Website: home-depot
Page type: delivery-shipping
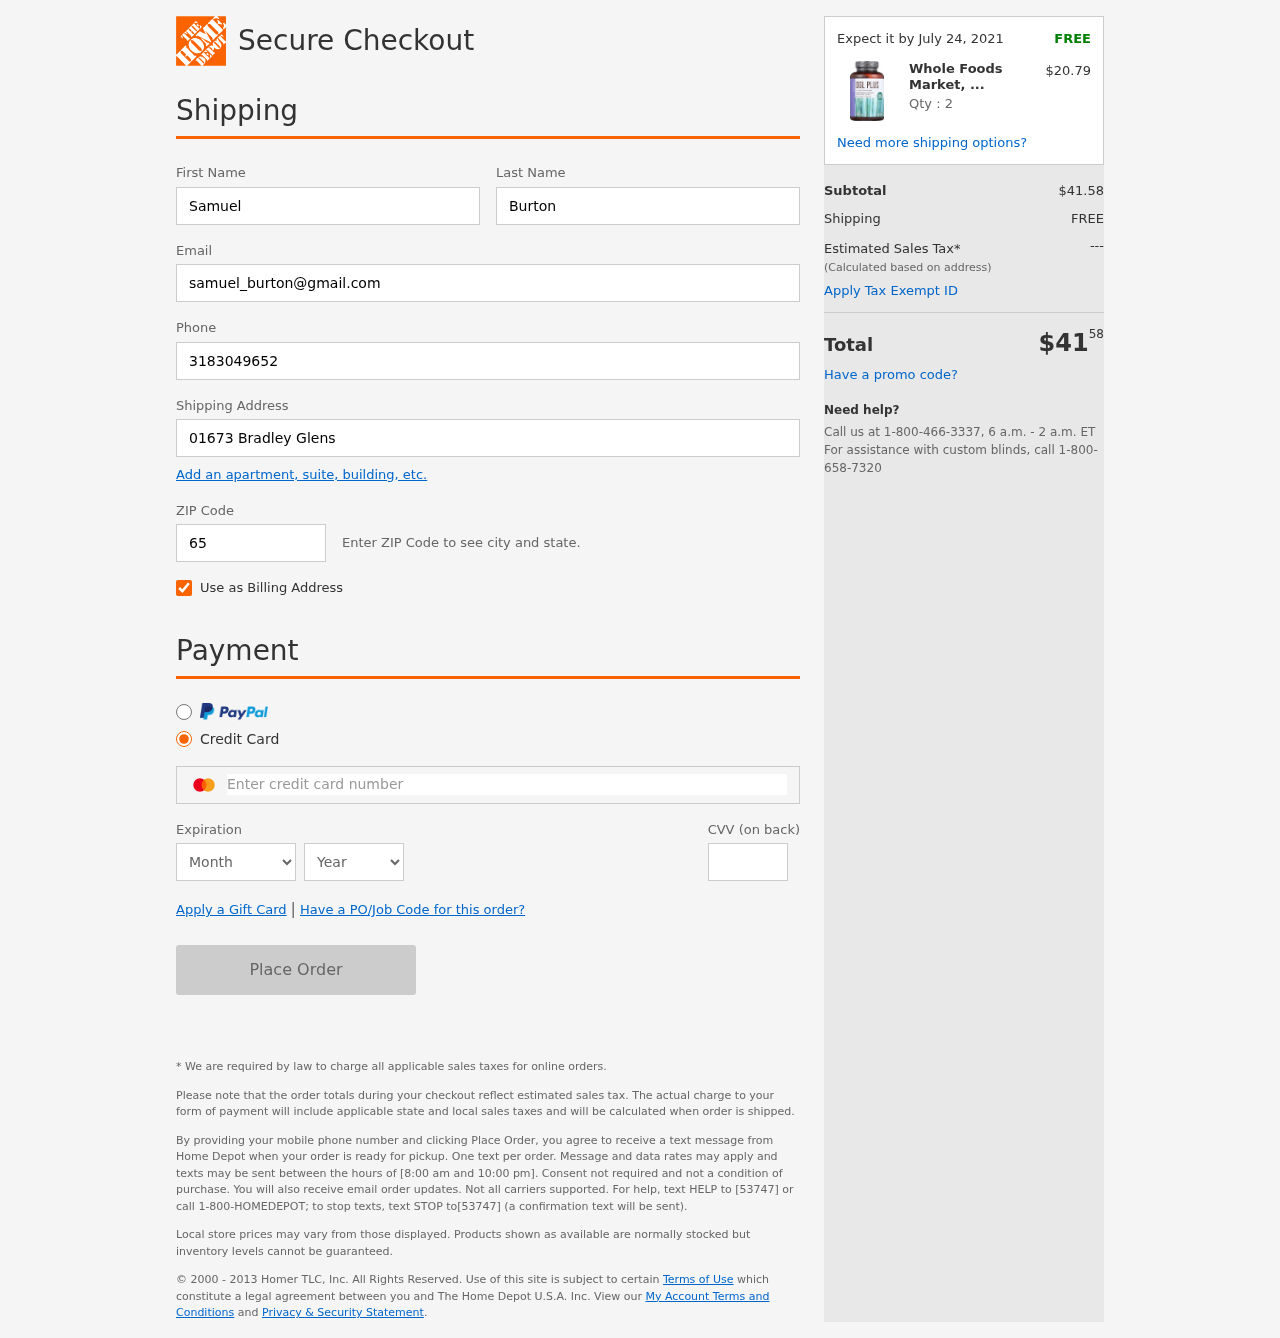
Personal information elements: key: PII_CARD_CVV
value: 204
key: PII_CARD_EXPIRY_MONTH
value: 06
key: PII_CARD_EXPIRY_YEAR
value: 27
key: PII_CARD_NUMBER
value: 2292 0619 5717 9224
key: PII_EMAIL
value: samuel_burton@gmail.com
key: PII_FIRSTNAME
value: Samuel
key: PII_LASTNAME
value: Burton
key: PII_PHONE
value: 3183049652
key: PII_POSTCODE
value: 65906
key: PII_STREET
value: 01673 Bradley Glens
Product elements: key: PRODUCT1_NAME
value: Whole Foods Market, DGL Plus, 100 ct
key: PRODUCT1_PRICE
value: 20.79
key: PRODUCT1_QUANTITY
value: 2
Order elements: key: ORDER_DELIVERY_DATE
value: Expect it by July 24, 2021
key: ORDER_SUBTOTAL
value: $41.58
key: ORDER_SHIPPING_COST
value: FREE
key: ORDER_TOTAL
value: $4158